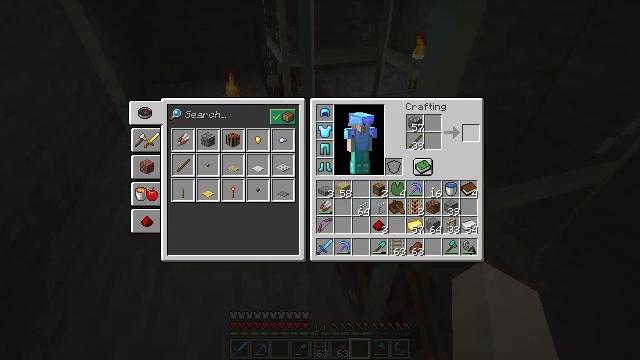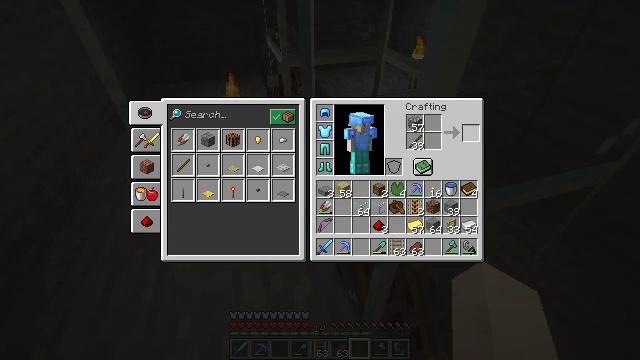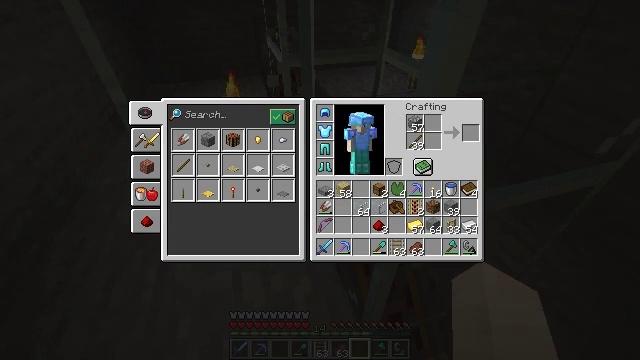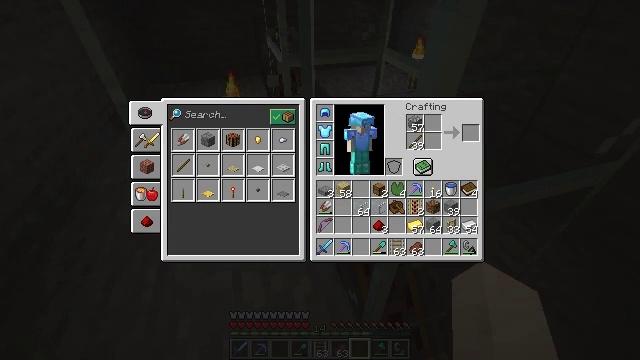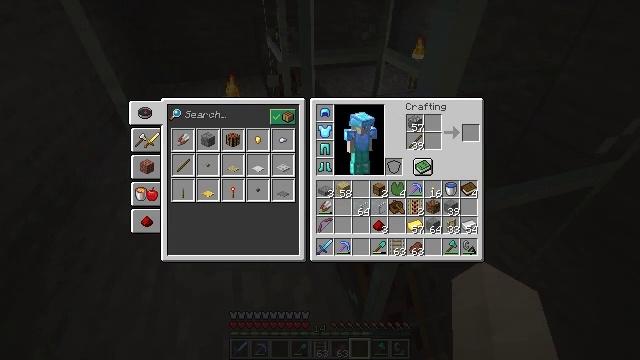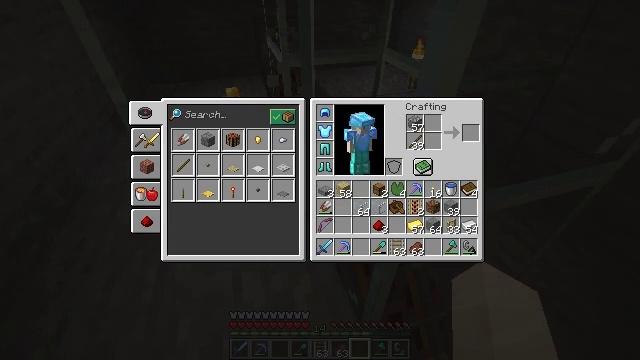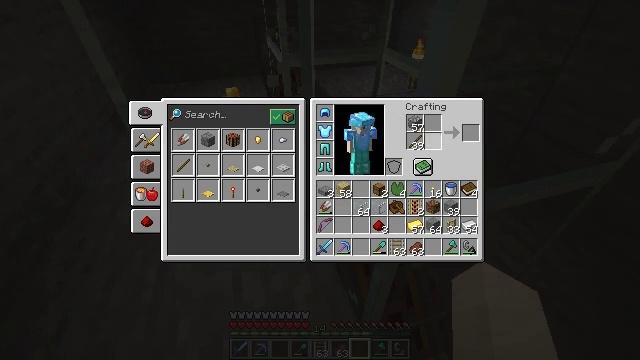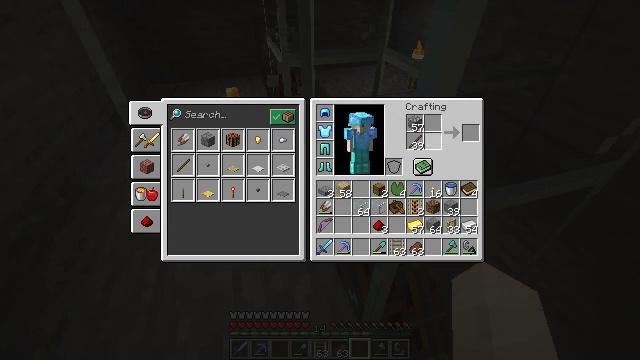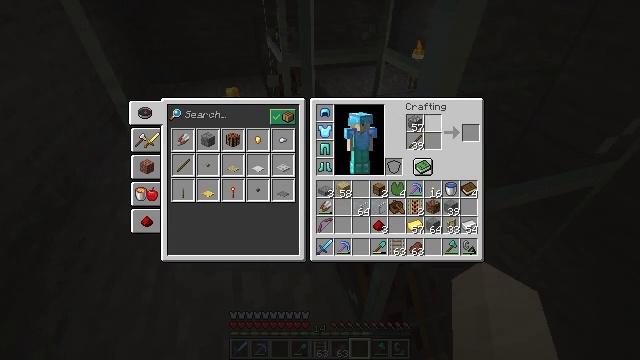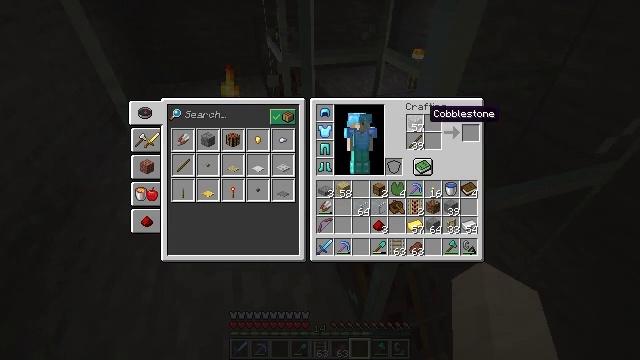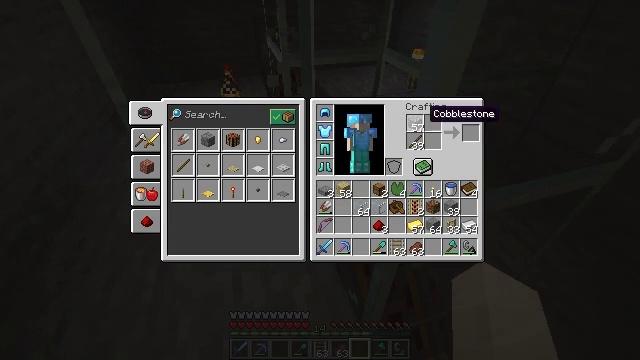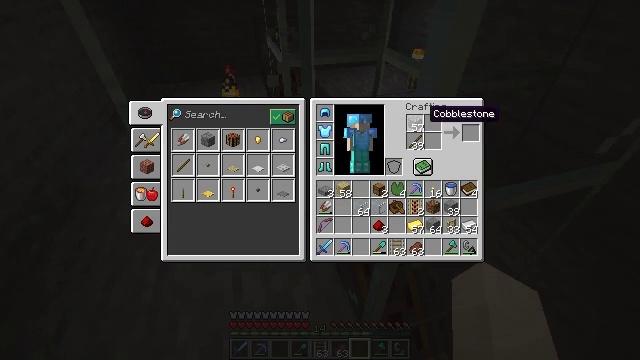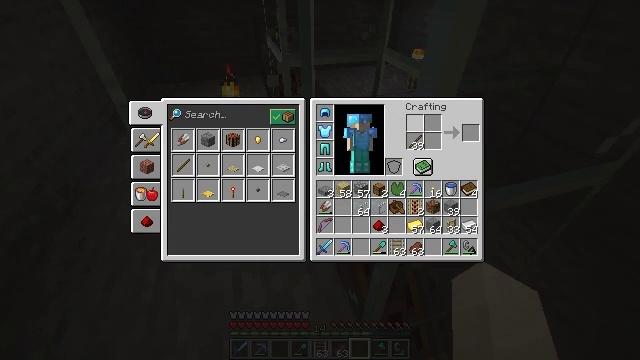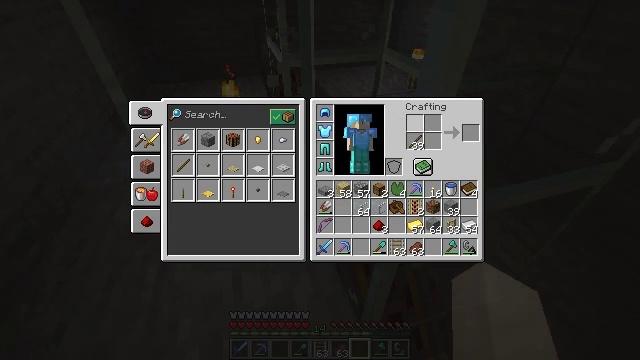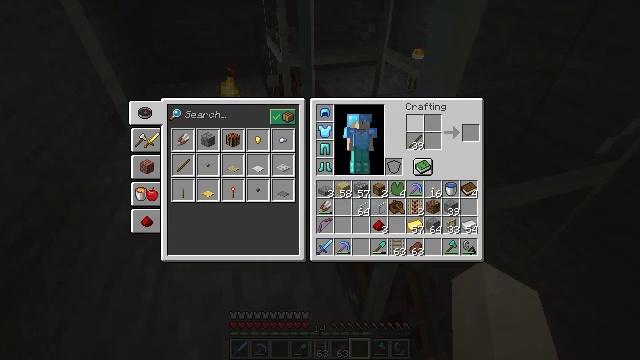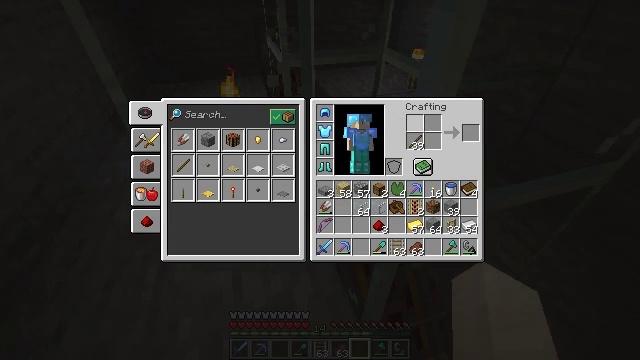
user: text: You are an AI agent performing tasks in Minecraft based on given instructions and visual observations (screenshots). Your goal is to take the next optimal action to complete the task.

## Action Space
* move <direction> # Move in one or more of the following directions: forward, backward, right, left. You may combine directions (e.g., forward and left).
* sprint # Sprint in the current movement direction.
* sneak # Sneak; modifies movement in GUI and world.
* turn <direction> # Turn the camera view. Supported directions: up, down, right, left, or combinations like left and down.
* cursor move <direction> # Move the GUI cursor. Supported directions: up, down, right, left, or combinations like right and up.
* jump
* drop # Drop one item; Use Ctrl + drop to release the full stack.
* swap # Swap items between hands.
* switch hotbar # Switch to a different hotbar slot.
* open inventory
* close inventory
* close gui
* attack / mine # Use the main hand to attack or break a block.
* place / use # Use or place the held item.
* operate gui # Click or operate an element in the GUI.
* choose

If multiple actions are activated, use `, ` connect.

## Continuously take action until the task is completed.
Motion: motion action
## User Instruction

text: Utilize the crafting table to produce a lever.
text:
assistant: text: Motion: no_op
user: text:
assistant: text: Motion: turn left
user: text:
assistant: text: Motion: turn left and down
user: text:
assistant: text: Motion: turn left
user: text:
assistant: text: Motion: no_op
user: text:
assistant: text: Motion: turn left and up
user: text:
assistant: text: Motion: turn up
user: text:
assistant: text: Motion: turn up
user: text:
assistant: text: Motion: sneak
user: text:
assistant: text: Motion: sneak
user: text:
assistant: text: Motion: sneak
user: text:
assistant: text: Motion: sneak, attack / mine
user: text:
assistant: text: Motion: sneak, attack / mine
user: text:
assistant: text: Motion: sneak, attack / mine
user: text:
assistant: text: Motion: sneak
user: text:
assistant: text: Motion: sneak, turn down
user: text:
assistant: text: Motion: sneak, turn down
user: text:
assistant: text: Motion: sneak, turn right and down
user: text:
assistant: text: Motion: sneak, turn right and down
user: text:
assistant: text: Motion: sneak, turn down
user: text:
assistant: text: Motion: sneak, turn down
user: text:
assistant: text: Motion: no_op
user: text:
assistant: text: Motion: no_op
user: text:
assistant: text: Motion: no_op
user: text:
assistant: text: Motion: no_op
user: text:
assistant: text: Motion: no_op
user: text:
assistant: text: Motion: no_op
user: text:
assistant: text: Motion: no_op
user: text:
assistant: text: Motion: attack / mine
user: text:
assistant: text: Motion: attack / mine